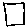
Label: square